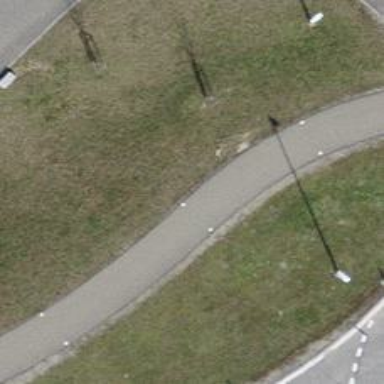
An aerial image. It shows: Asphalt cycleway.